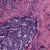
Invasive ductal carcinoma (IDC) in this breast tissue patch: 0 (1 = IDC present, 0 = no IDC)